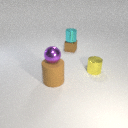
small brown metal cube below small cyan metal cylinder